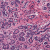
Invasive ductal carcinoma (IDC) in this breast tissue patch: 0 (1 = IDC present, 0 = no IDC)